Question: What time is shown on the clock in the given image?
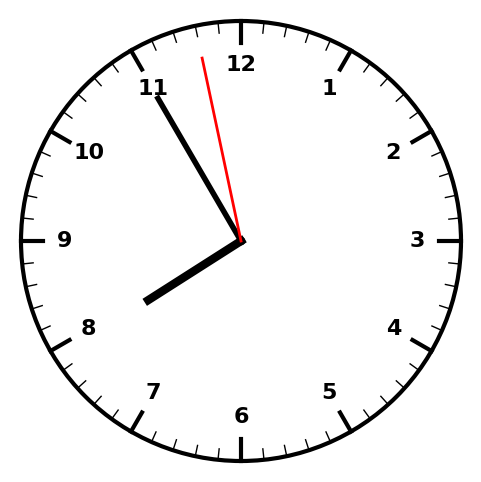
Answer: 07:54:58